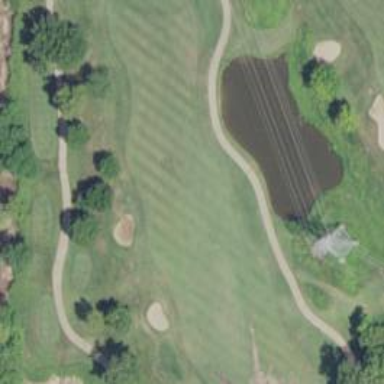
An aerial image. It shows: Golf fairway surrounded by grass.